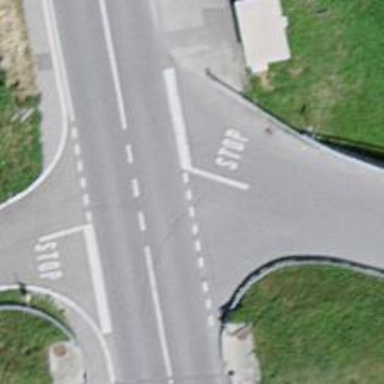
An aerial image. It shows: Road with stop sign.